Interaction volume radius: 5 \u00c5
Interaction volume height: 20 \u00c5
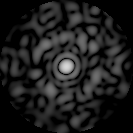
Disorder parameter: 0.8572